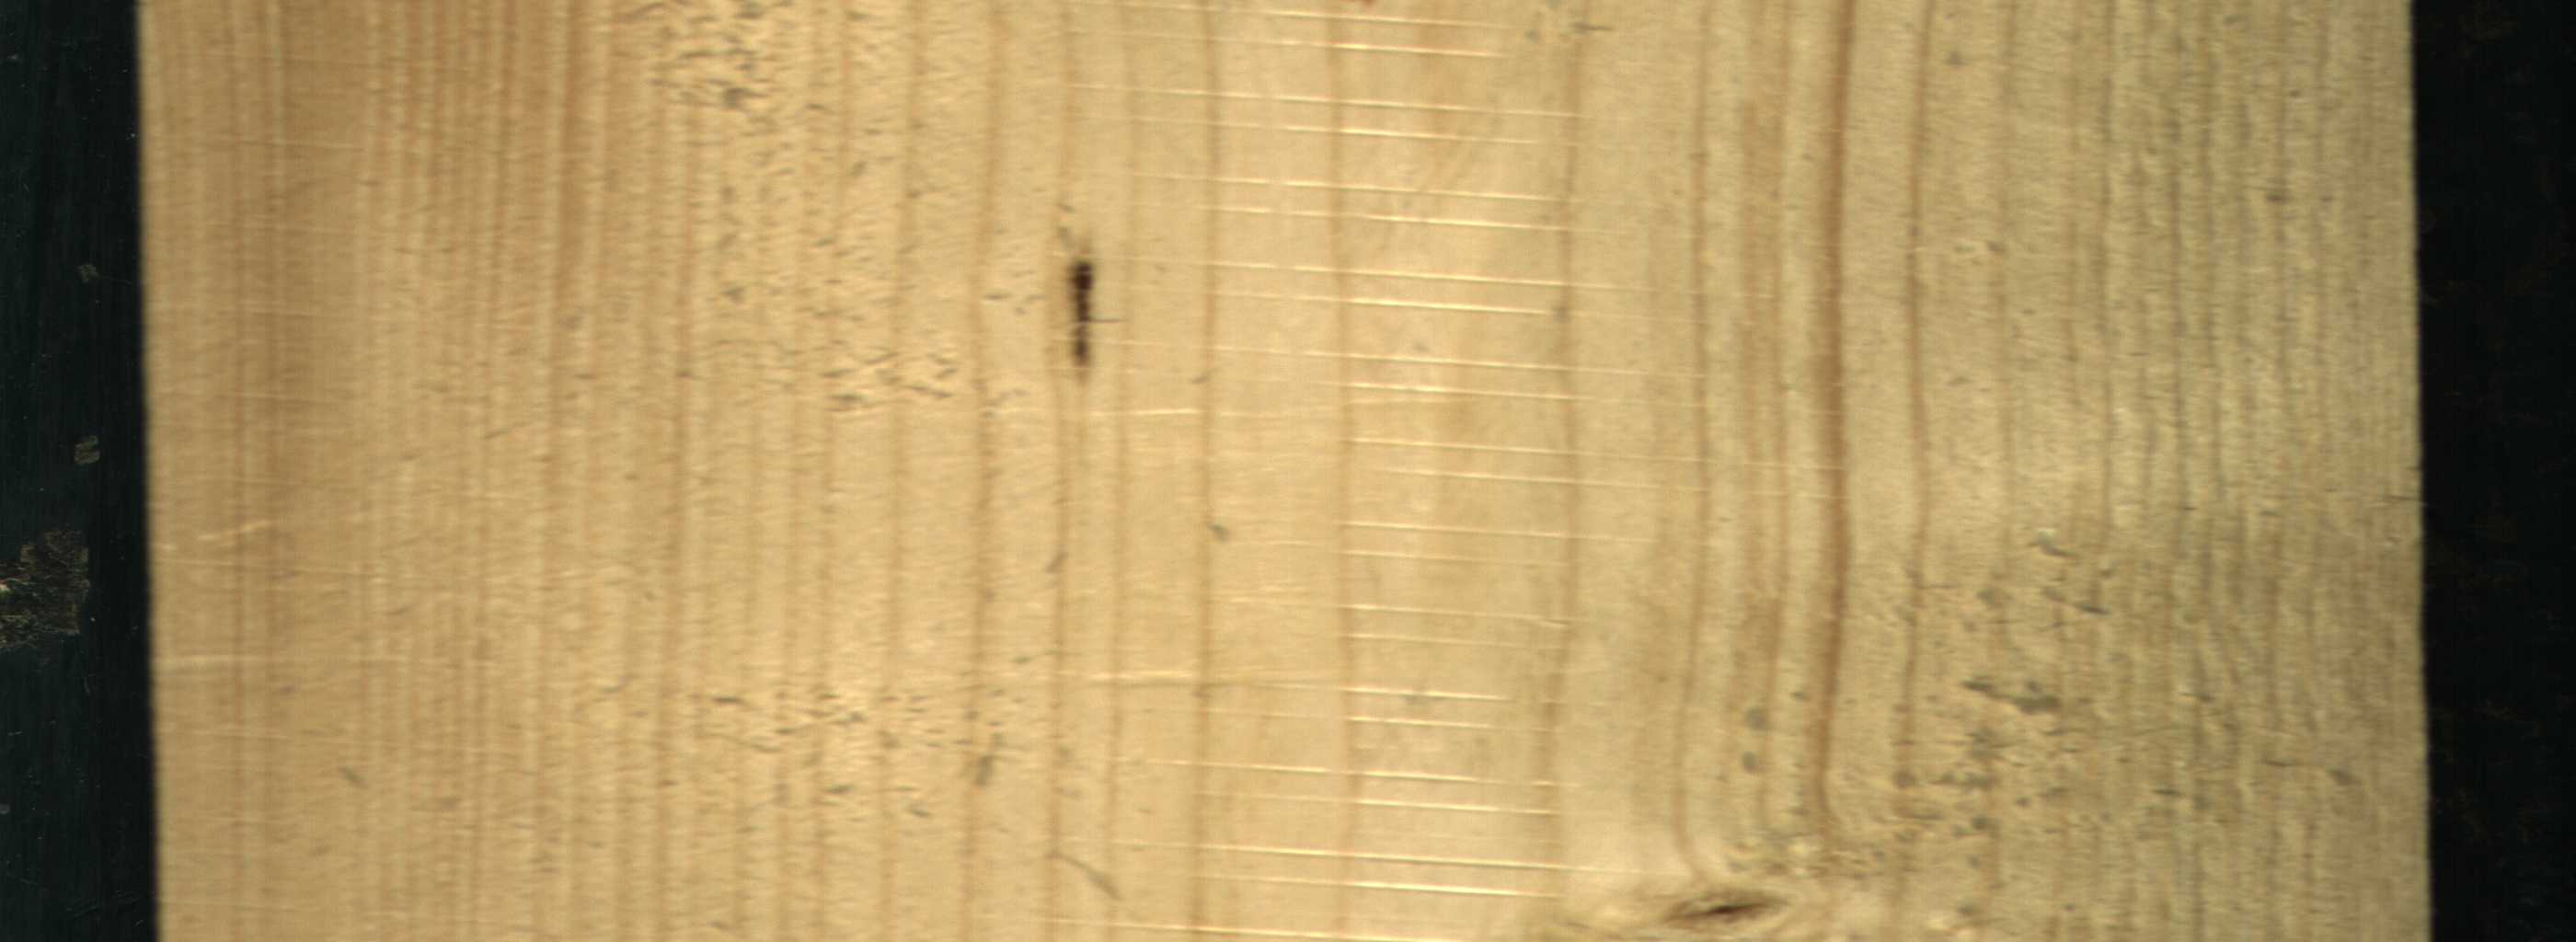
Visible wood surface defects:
resin
Live_Knot